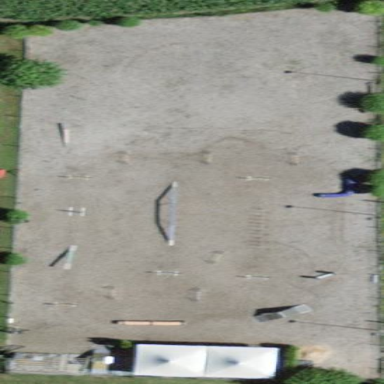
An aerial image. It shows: Equestrian sport pitch with sandy surface.